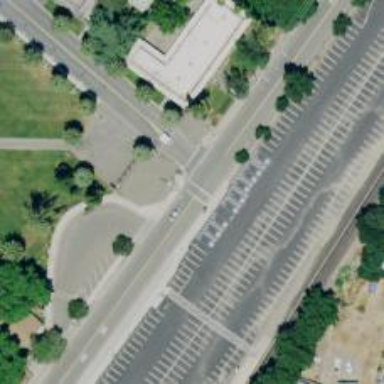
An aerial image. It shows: Marked footway crossing with line markings.